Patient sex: M
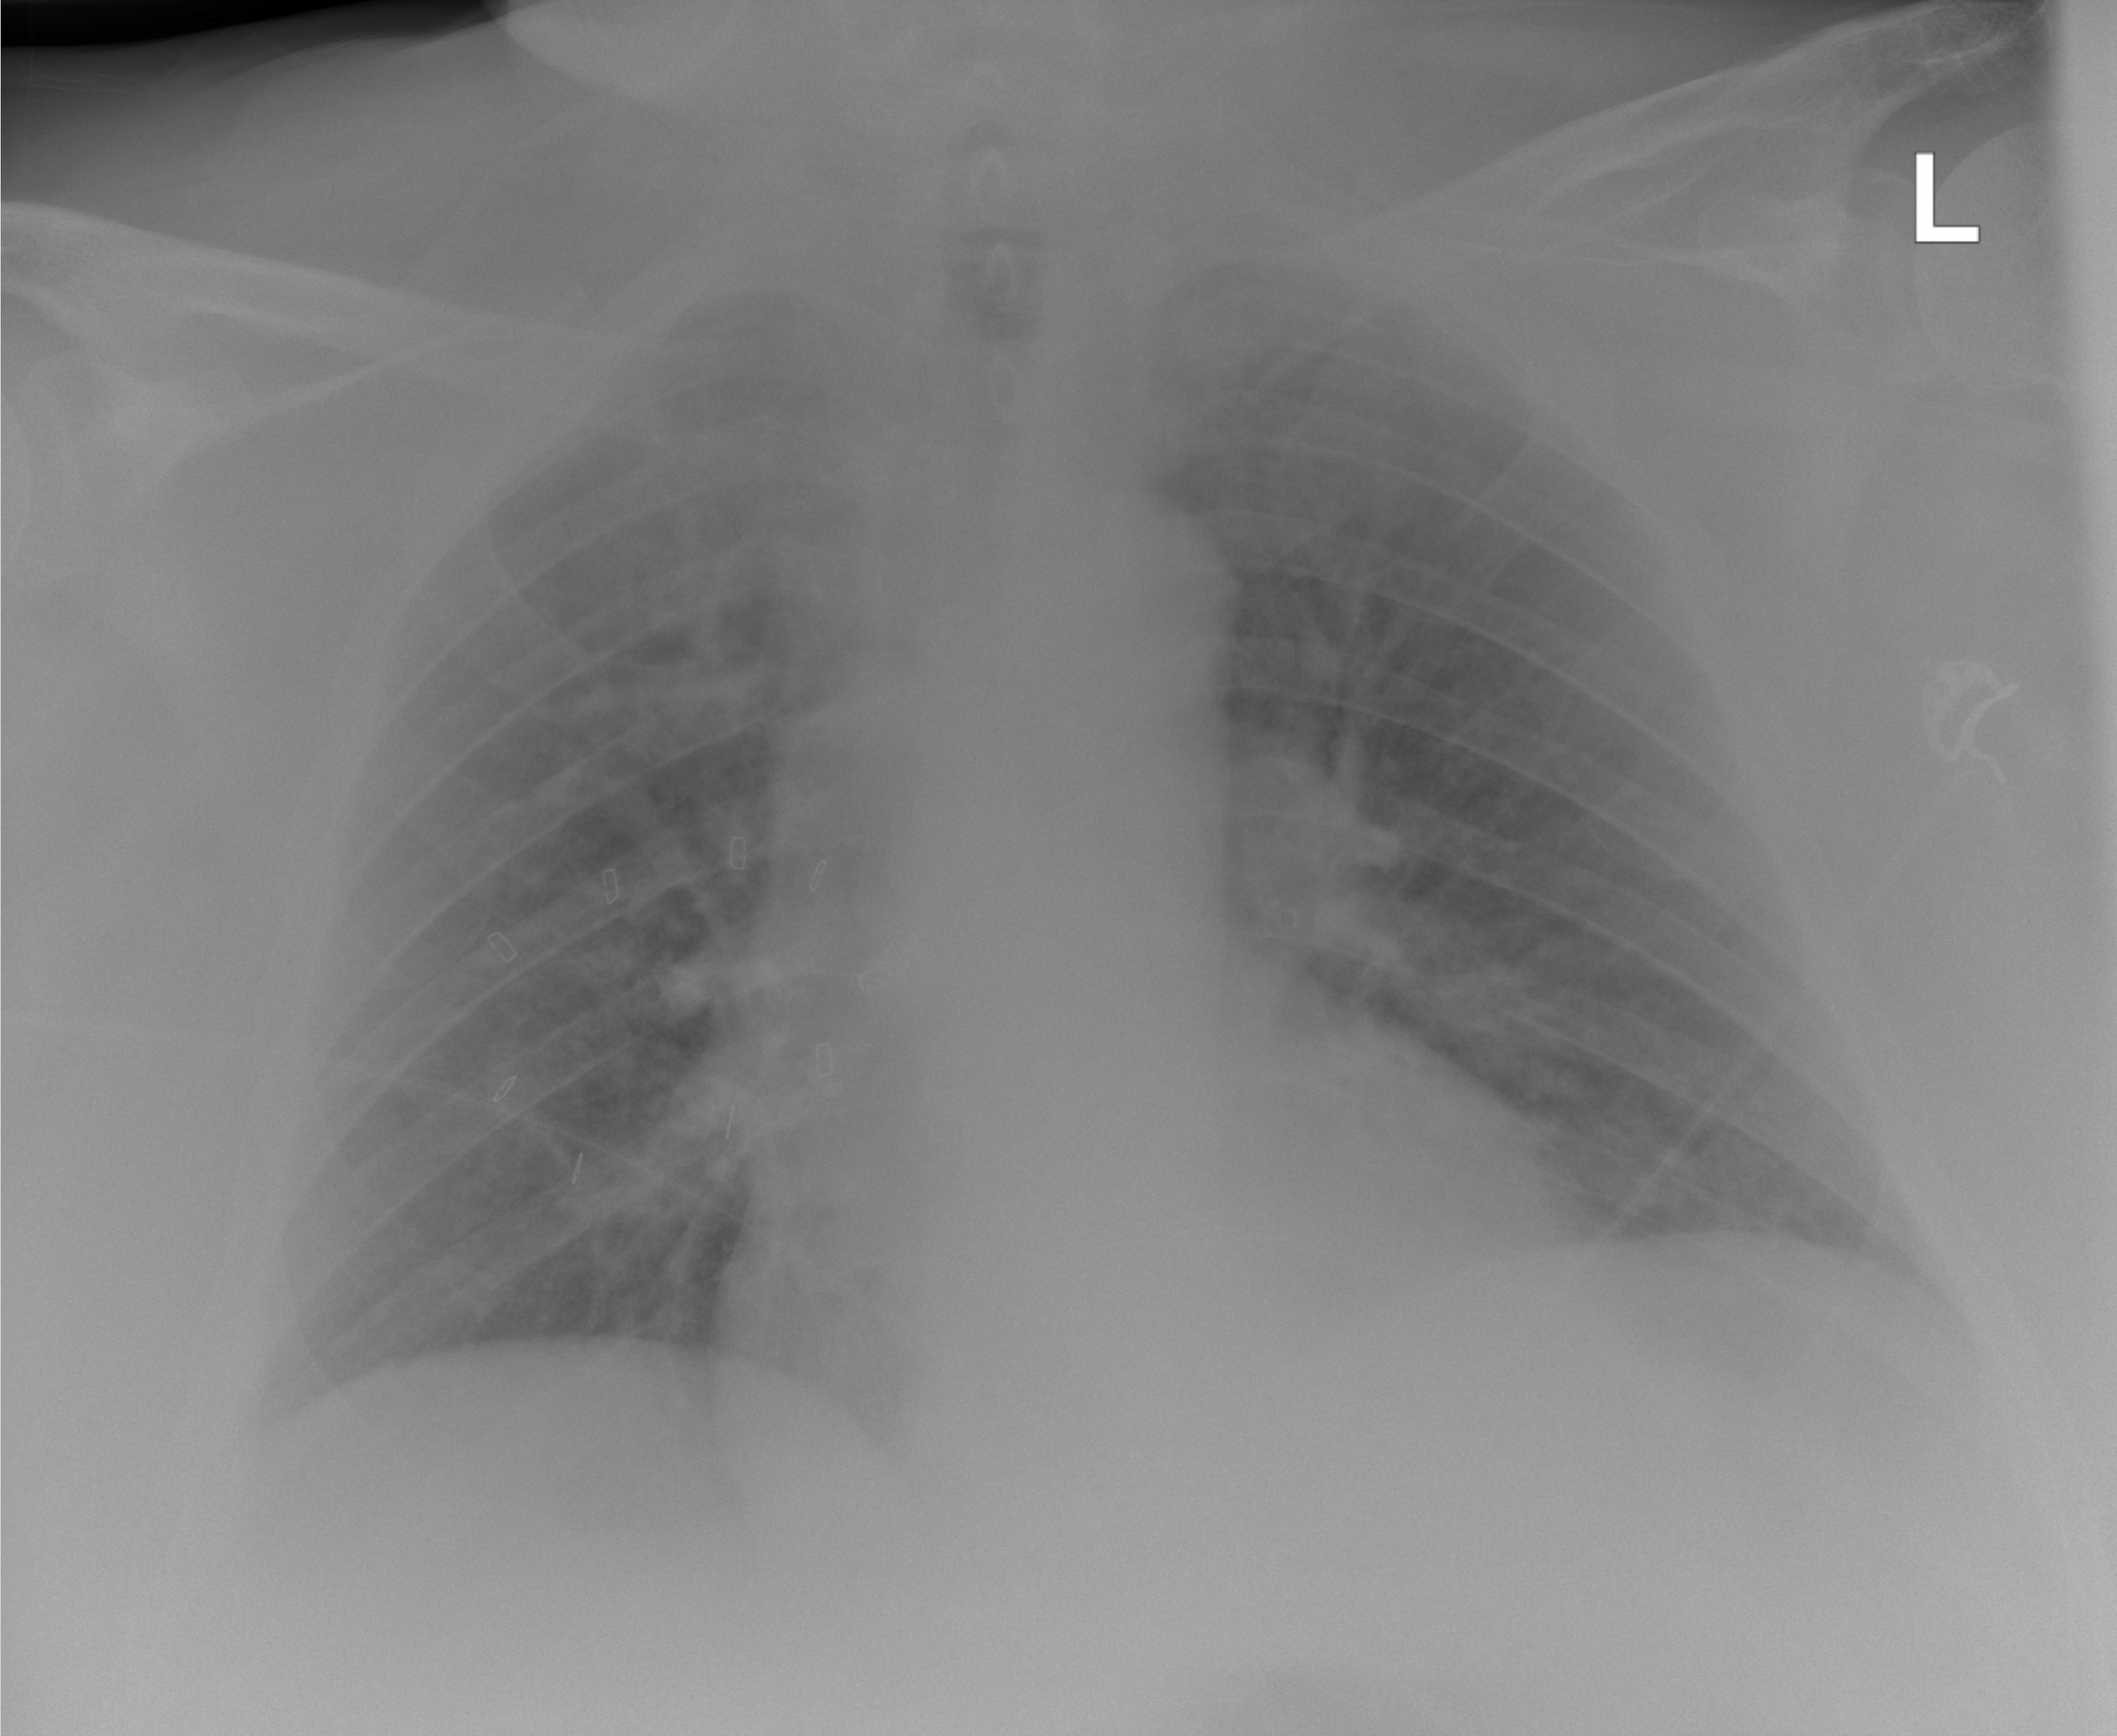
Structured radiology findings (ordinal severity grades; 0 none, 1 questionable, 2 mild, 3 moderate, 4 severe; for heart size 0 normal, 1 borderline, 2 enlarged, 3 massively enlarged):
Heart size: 2
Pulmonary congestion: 2
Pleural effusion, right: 1
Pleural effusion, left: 2
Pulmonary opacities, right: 1
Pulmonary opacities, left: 1
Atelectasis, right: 0
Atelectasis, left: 0